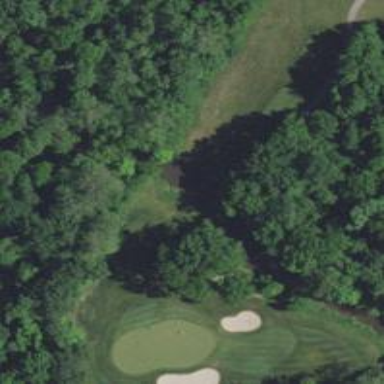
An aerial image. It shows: Path on bridge designed for golf carts.